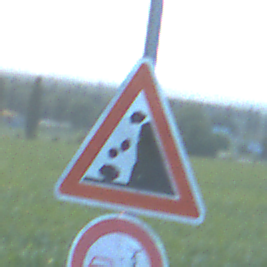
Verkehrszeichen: SteinschlagRechts
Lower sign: VerbotUeberholenEinspurigeFahrzeuge
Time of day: SunriseSunset
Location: Outdoor (Nature)
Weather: PartlyCloudy
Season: NotSpecified
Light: Natural